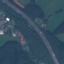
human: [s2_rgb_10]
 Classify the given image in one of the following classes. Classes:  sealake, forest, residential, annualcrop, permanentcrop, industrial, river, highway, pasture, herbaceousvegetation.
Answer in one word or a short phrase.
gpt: Highway